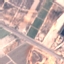
Land use / land cover class: Highway